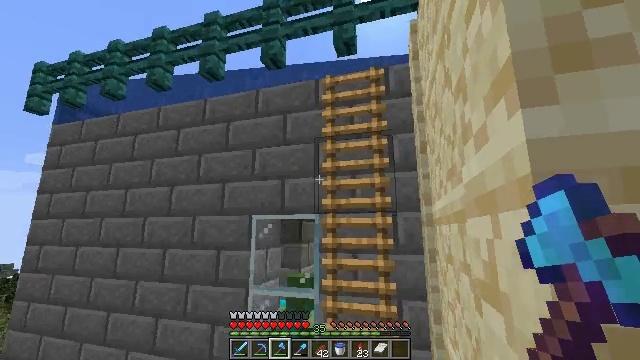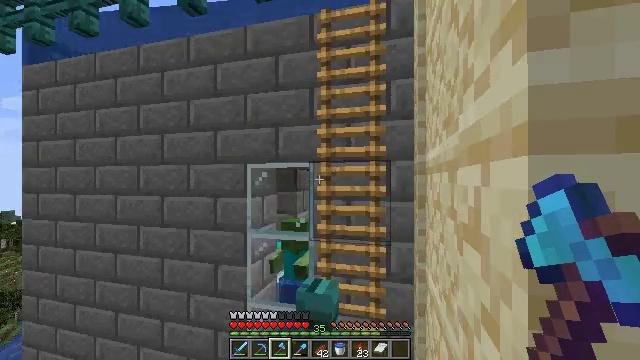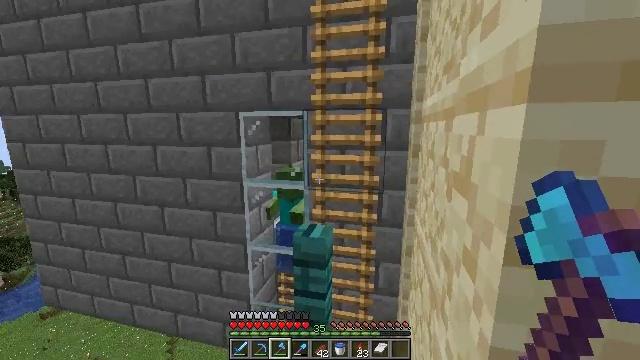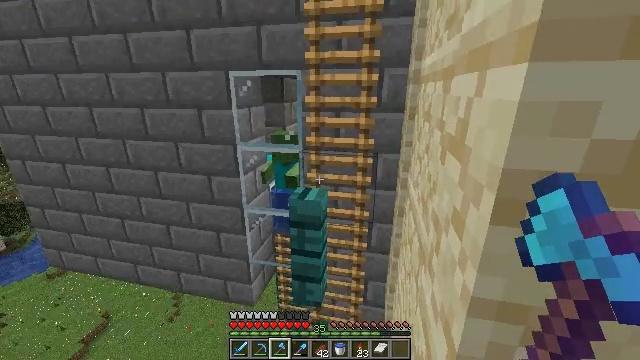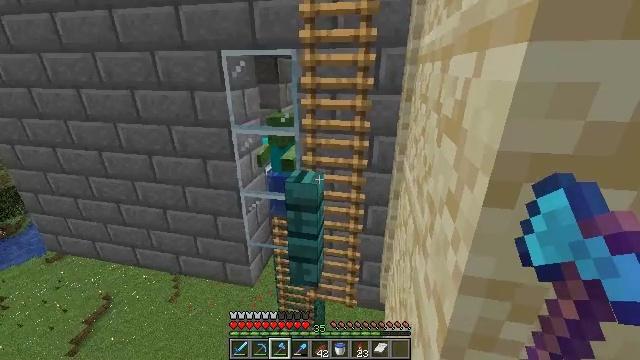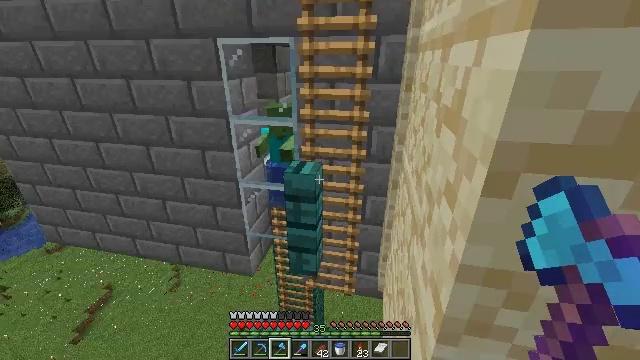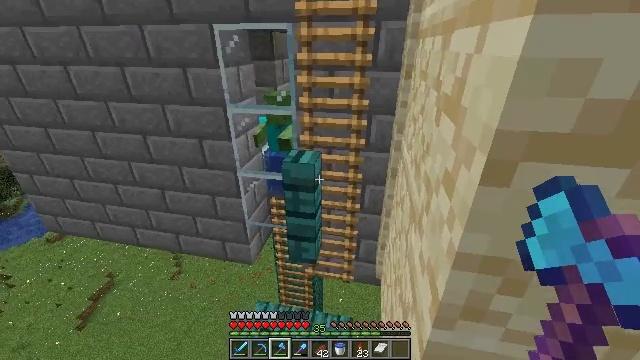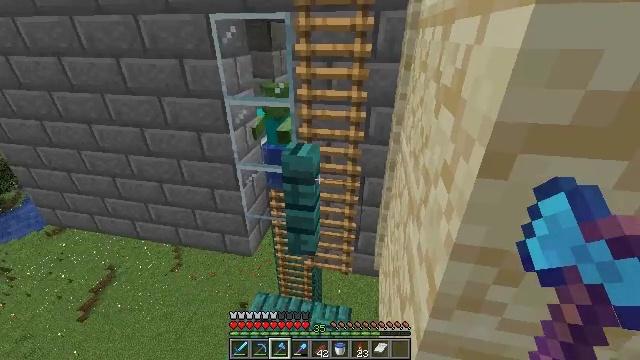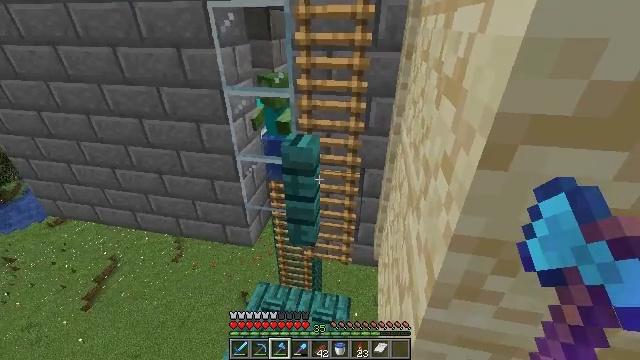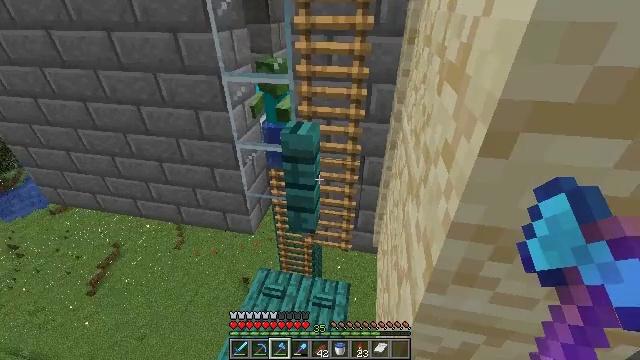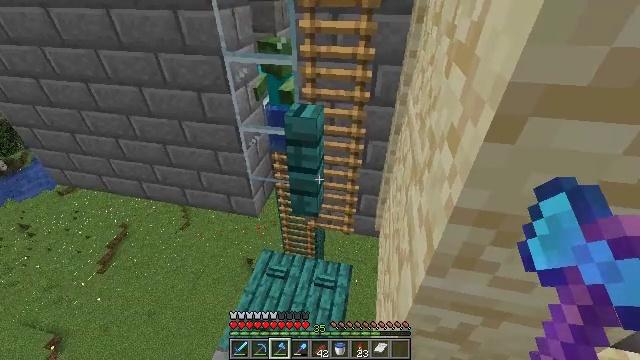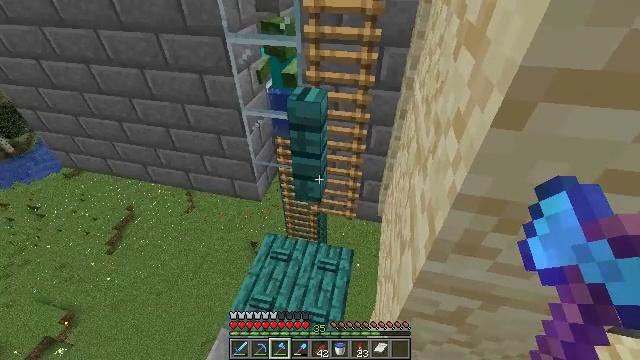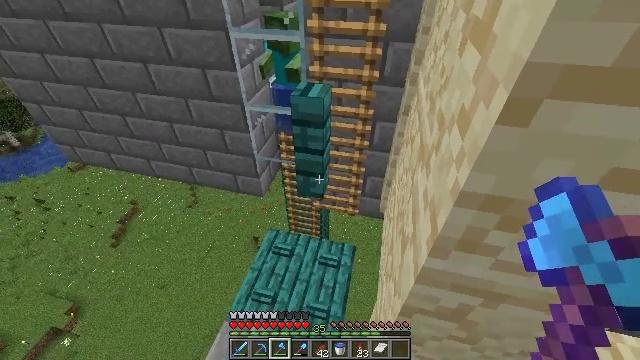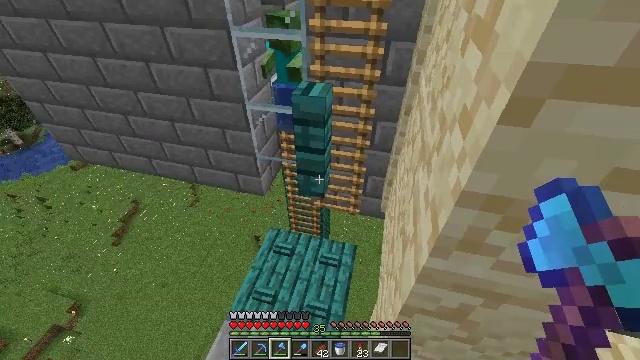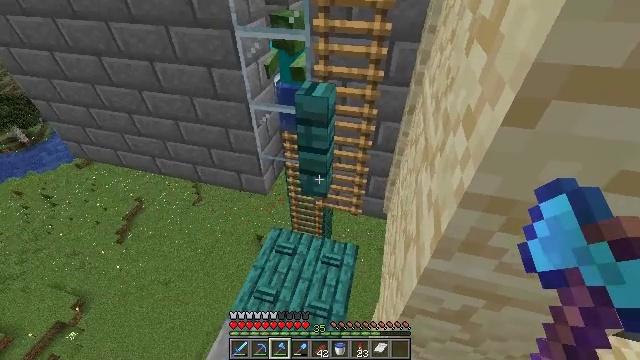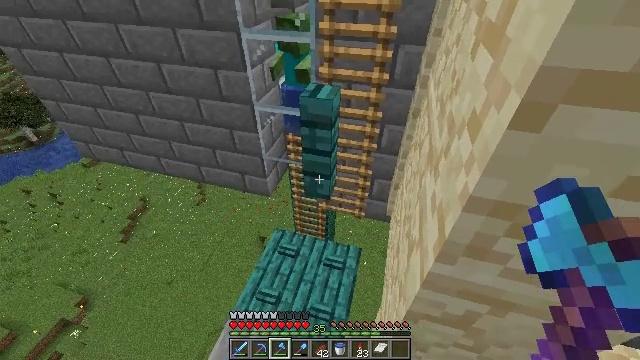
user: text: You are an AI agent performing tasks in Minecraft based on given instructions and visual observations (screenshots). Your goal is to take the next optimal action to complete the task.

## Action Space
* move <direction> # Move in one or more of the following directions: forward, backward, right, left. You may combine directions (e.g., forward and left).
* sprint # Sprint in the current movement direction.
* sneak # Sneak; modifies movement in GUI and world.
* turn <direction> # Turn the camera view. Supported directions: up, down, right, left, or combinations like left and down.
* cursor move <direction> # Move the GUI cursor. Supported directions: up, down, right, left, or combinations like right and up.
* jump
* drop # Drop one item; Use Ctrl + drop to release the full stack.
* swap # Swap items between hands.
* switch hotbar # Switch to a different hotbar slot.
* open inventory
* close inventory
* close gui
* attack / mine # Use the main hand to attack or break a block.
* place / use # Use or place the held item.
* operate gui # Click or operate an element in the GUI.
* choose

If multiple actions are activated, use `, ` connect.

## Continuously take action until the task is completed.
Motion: motion action
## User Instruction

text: Get warped fence into your inventory.
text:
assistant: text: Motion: sneak, turn right and down
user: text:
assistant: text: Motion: sneak, turn right and down
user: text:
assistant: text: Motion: sneak, turn right and down
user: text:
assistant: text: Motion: sneak, turn down
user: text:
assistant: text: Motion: sneak, turn down
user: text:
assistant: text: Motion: sneak, turn down
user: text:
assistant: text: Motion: sneak, turn down
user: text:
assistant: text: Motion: sneak, turn down
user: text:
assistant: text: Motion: sneak, turn down
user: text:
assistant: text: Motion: sneak, turn down
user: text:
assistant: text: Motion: sneak, turn down
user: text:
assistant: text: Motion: sneak
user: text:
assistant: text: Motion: sneak
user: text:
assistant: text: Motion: sneak
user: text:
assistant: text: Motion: sneak, turn left
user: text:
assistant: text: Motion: sneak, turn left and up
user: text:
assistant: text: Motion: sneak, turn up
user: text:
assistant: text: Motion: sneak
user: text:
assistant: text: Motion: sneak
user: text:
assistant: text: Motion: sneak
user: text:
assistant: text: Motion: sneak
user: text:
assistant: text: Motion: sneak
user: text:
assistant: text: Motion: sneak
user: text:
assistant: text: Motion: sneak
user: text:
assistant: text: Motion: sneak
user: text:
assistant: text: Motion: no_op
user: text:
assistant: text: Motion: no_op
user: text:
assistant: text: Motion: no_op
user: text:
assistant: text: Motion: no_op
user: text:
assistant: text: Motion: no_op